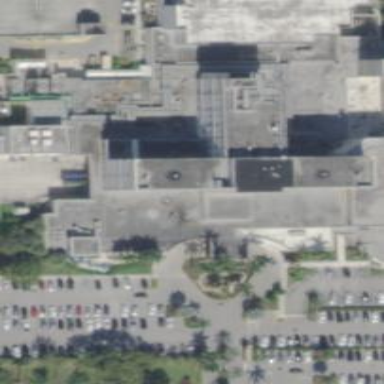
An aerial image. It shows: Healthcare facility identified as hospital.